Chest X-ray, AP view. Patient: 54 years old, sex M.
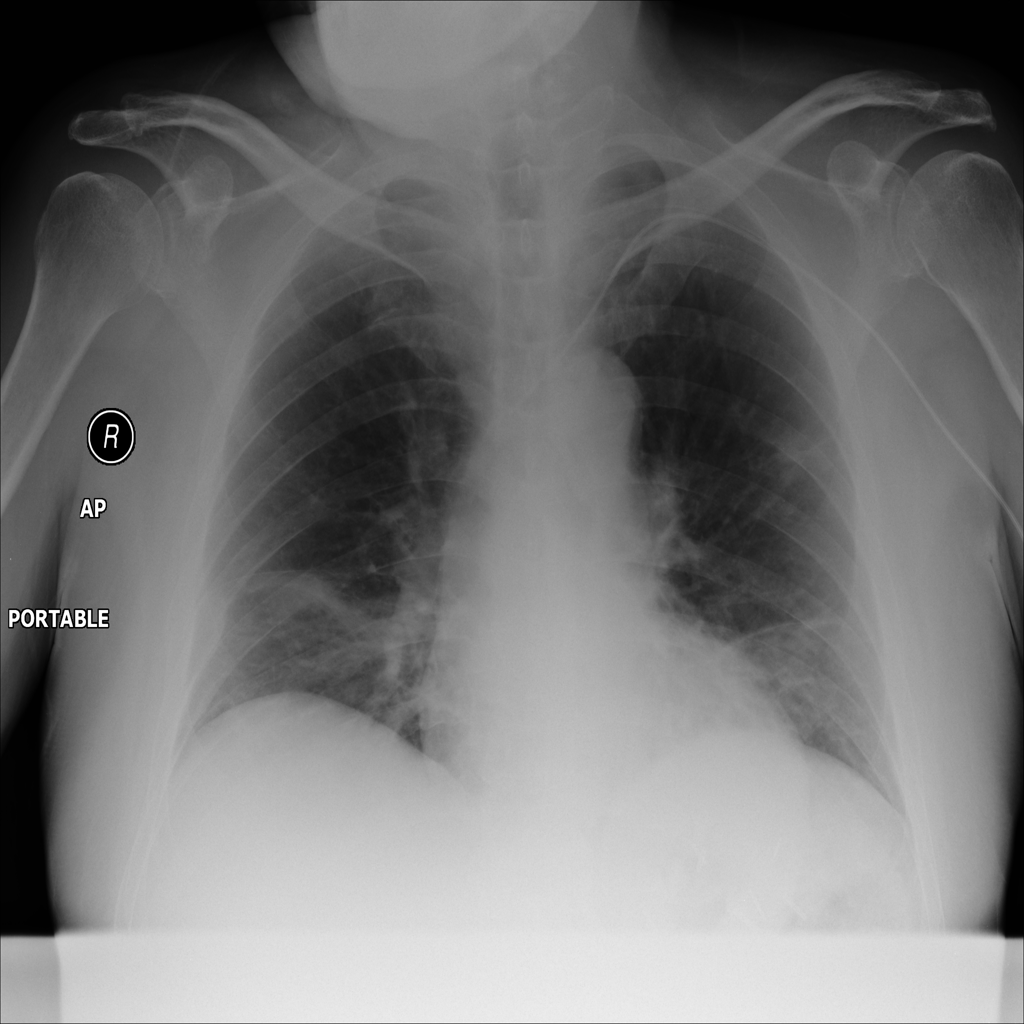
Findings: Atelectasis, Infiltration